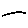
Label: line